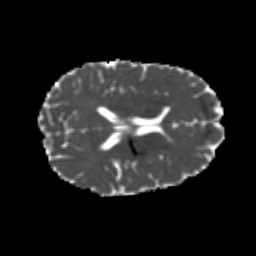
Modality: MD
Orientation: axial
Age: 21
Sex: female
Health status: healthy
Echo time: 0.074 s